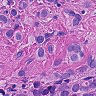
Metastatic tissue present: yes